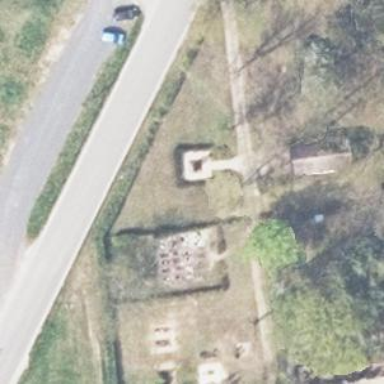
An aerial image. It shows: Historical site featuring war memorial.